Question: I have an application that uses Microsoft.Office.Interop.Excel, when I deploy it on machines where there isn't any version of MS Office I get the following error

I tried installing VSTOR as indicated in this so answer <URL>
but this didn't solve the issue.
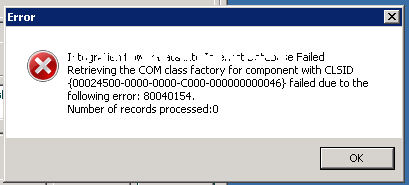
Answer: If you need to work only with open XML documents (*.xslx) you may consider using the Open XML SDK. See <URL> for more information.
In case of binary file format you need to use any third-party components that don't required Office/Excel installed on the machine.
Pay special attention to the following fact:
If you are building a solution that runs in a server-side context, you should try to use components that have been made safe for unattended execution. Or, you should try to find alternatives that allow at least part of the code to run client-side. If you use an Office application from a server-side solution, the application will lack many of the necessary capabilities to run successfully. Additionally, you will be taking risks with the stability of your overall solution.
Read more about that in the <URL> article.